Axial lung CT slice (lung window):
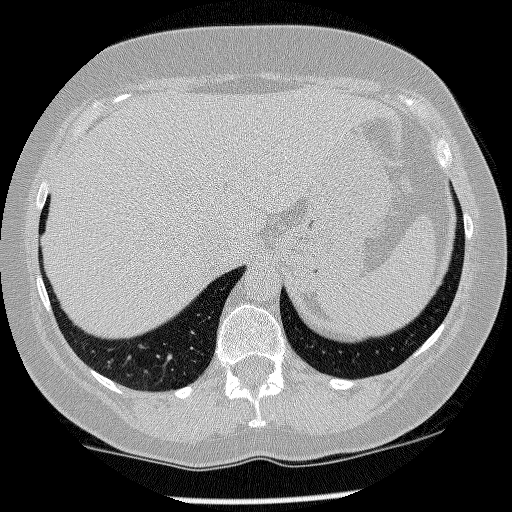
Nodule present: no